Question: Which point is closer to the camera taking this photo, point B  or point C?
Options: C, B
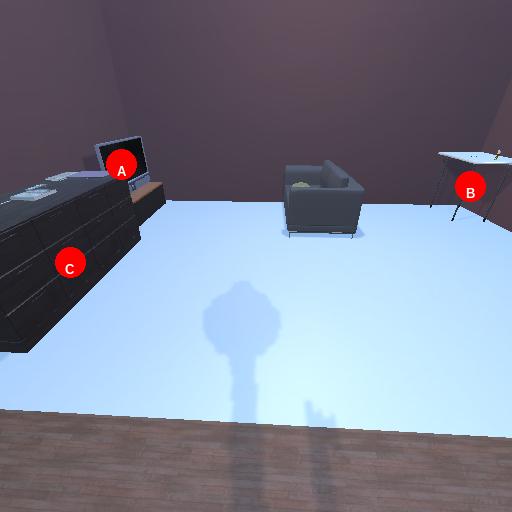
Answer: C